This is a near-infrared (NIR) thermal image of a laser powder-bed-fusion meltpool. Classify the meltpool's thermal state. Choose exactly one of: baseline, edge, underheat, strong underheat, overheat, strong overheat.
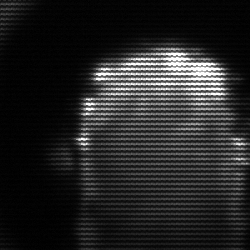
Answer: baseline